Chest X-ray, AP view. Patient: 48 years old, sex M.
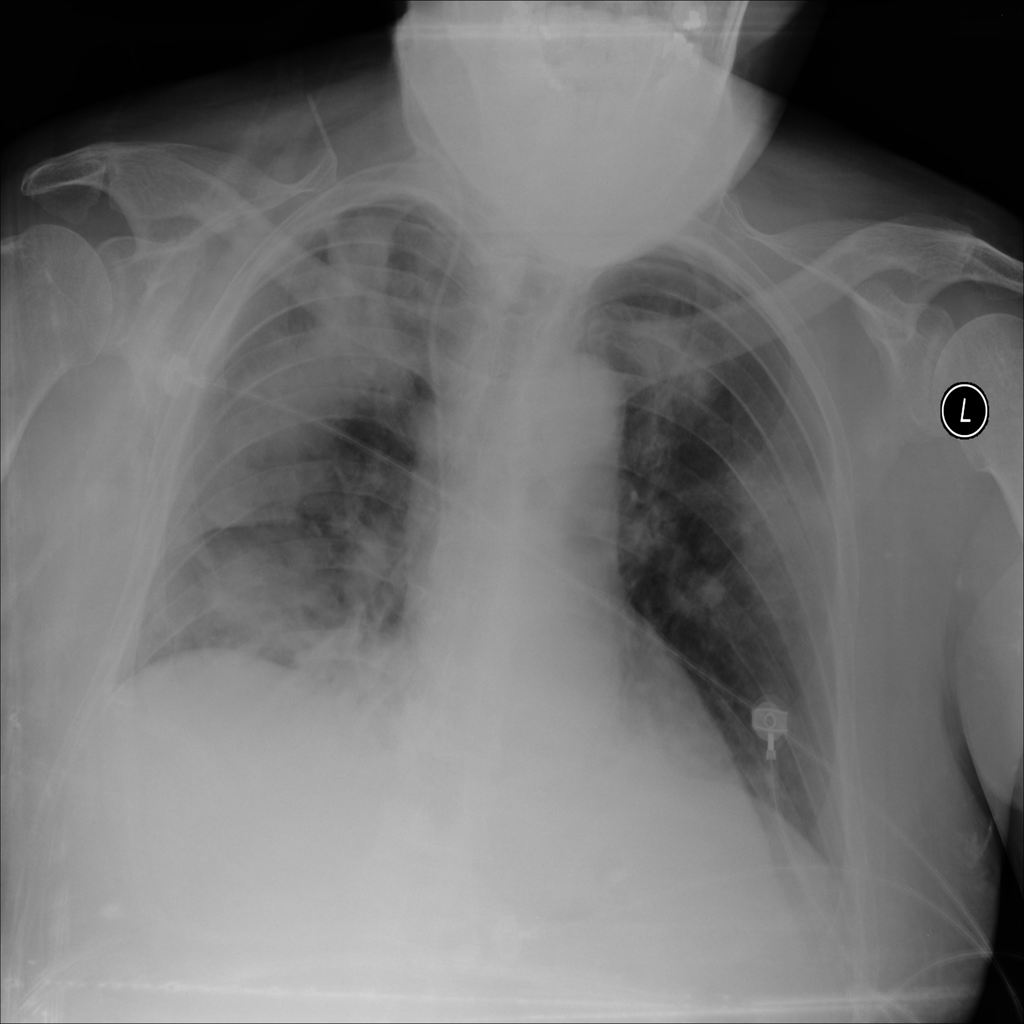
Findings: No Finding